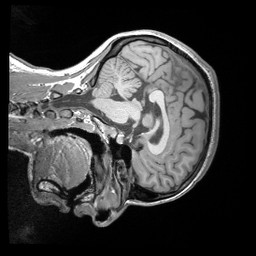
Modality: T1w
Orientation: sagittal
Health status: healthy